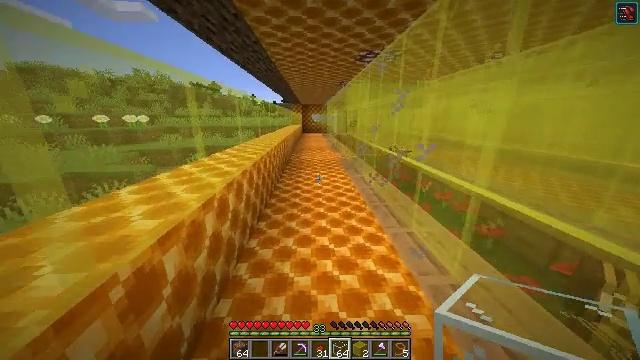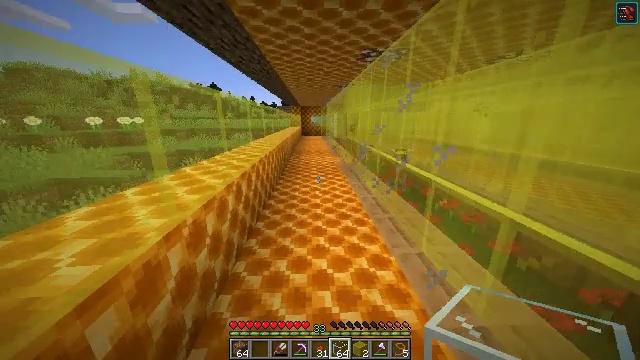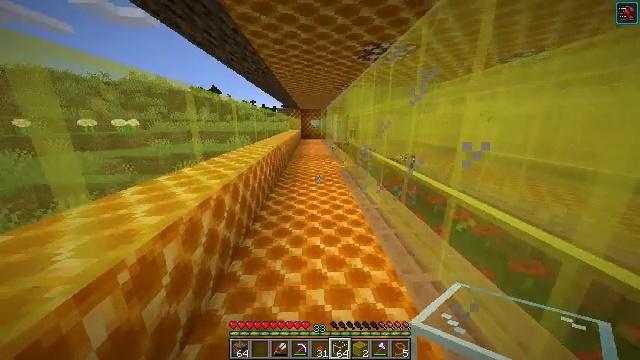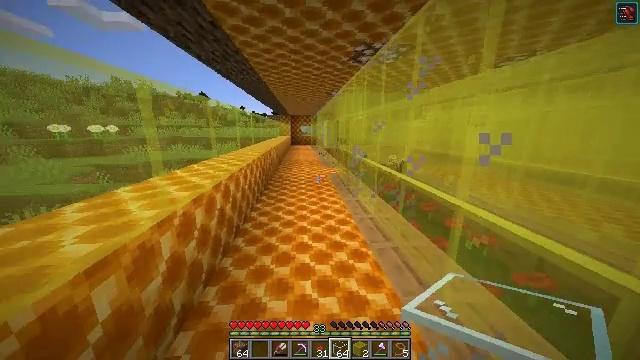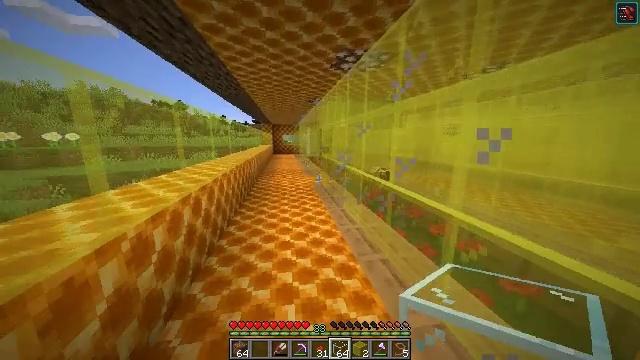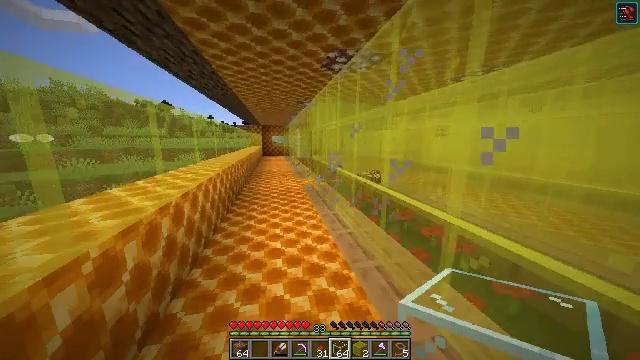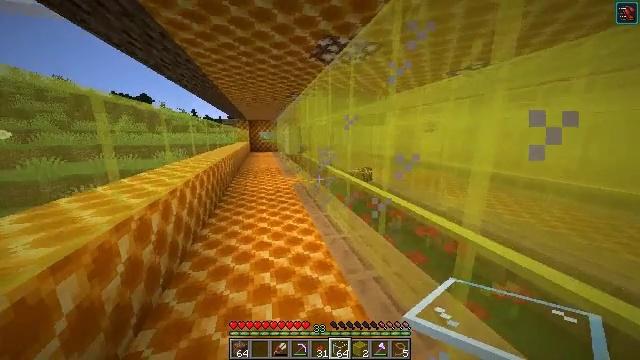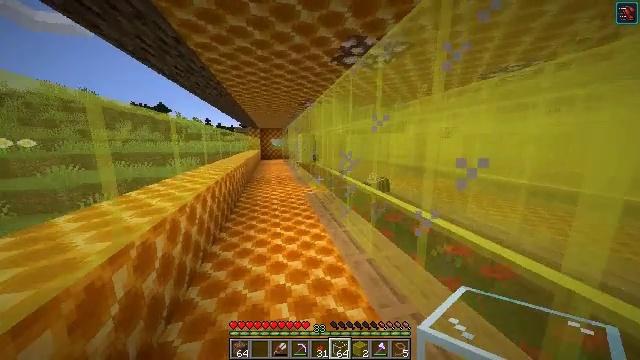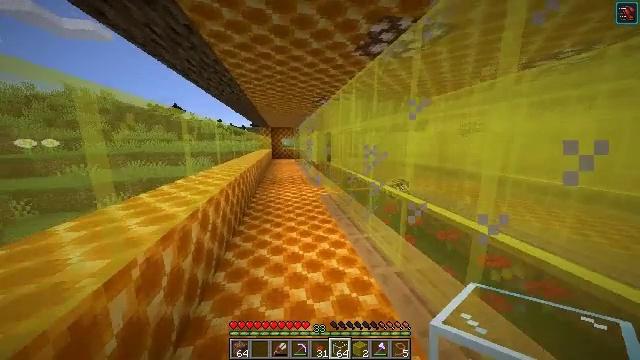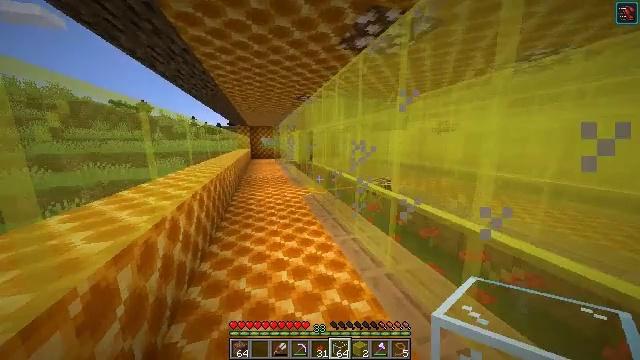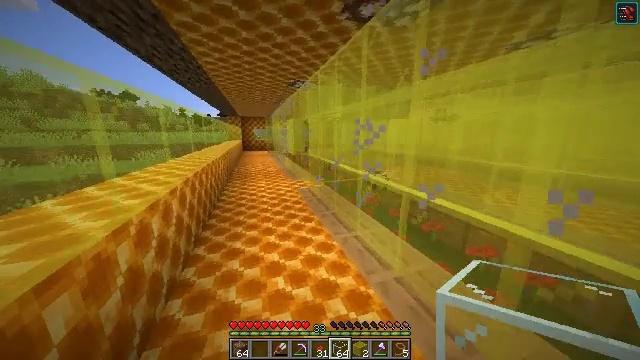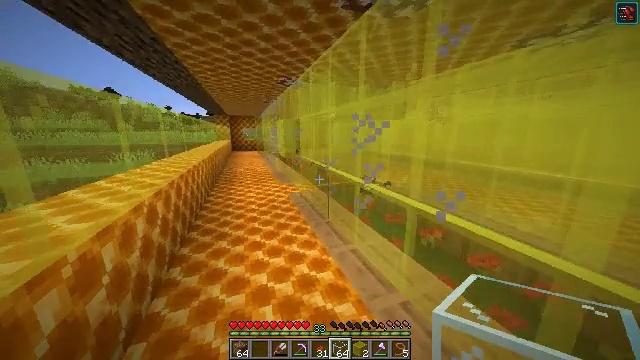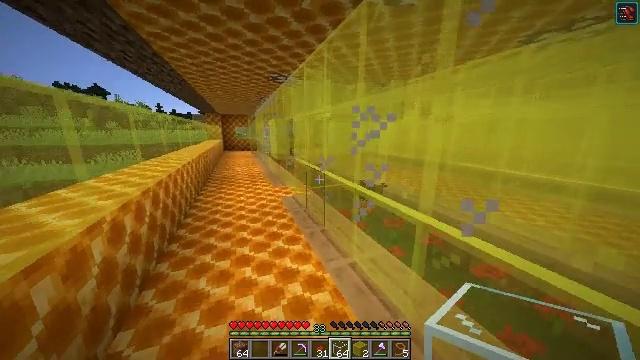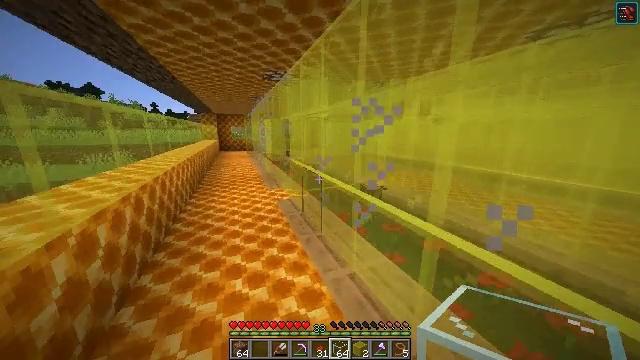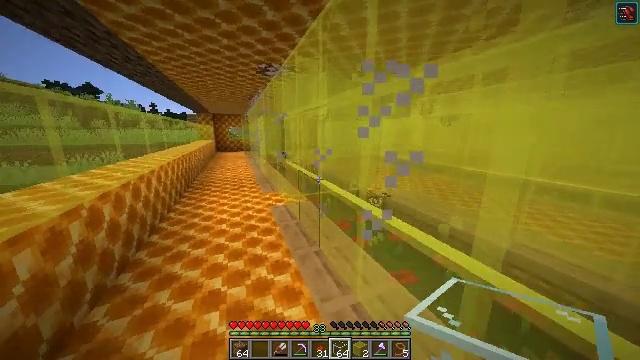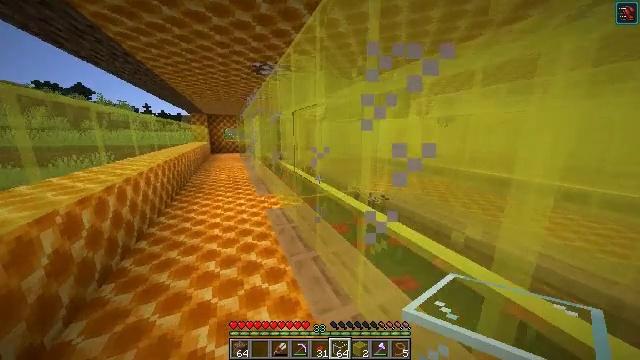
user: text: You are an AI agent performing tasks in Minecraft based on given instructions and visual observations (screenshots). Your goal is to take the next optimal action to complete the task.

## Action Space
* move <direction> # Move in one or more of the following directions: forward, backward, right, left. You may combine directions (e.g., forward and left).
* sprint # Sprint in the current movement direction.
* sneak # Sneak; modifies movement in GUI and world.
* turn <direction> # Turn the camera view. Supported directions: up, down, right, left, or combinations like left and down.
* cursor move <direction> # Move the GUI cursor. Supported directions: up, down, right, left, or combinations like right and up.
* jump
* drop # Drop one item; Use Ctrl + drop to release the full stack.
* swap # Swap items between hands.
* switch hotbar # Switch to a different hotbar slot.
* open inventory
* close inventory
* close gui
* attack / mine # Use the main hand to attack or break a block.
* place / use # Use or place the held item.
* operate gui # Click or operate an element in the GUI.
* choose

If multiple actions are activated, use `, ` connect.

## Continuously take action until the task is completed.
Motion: motion action
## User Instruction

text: Break the yellow stained glass pane.
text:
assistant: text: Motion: move forward
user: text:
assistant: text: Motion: move forward
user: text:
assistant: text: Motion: move forward, turn right and up
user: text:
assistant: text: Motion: move forward, turn right and up
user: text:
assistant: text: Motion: move forward, turn right
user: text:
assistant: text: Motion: move forward and move left, turn right and down
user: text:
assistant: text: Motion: move forward and move left, turn left and up
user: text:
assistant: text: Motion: move forward, turn left
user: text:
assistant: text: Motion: move forward, turn right
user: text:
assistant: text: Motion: move forward, turn right and down
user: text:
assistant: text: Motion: move forward, turn right
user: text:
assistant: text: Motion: move forward, turn right
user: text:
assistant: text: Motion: move forward
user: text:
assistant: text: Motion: move forward
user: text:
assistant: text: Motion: move forward and move left, turn right
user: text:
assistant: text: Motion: move forward and move left, turn right
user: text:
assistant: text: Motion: move forward and move left
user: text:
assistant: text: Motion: move forward and move left, turn right
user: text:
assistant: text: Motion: move forward and move left, turn right
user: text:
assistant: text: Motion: move forward and move left, turn right
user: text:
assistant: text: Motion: move forward and move left
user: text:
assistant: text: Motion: move forward and move left, turn right
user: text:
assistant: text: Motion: move forward and move left, turn right
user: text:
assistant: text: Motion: move forward and move left, turn right
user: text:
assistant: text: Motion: move forward and move left, turn right
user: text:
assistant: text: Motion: move forward and move left, turn right
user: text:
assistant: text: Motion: move forward and move left, turn right
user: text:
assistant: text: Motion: move forward and move left, turn right
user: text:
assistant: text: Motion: turn right
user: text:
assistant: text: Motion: turn right